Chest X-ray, PA view. Patient: 69 years old, sex F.
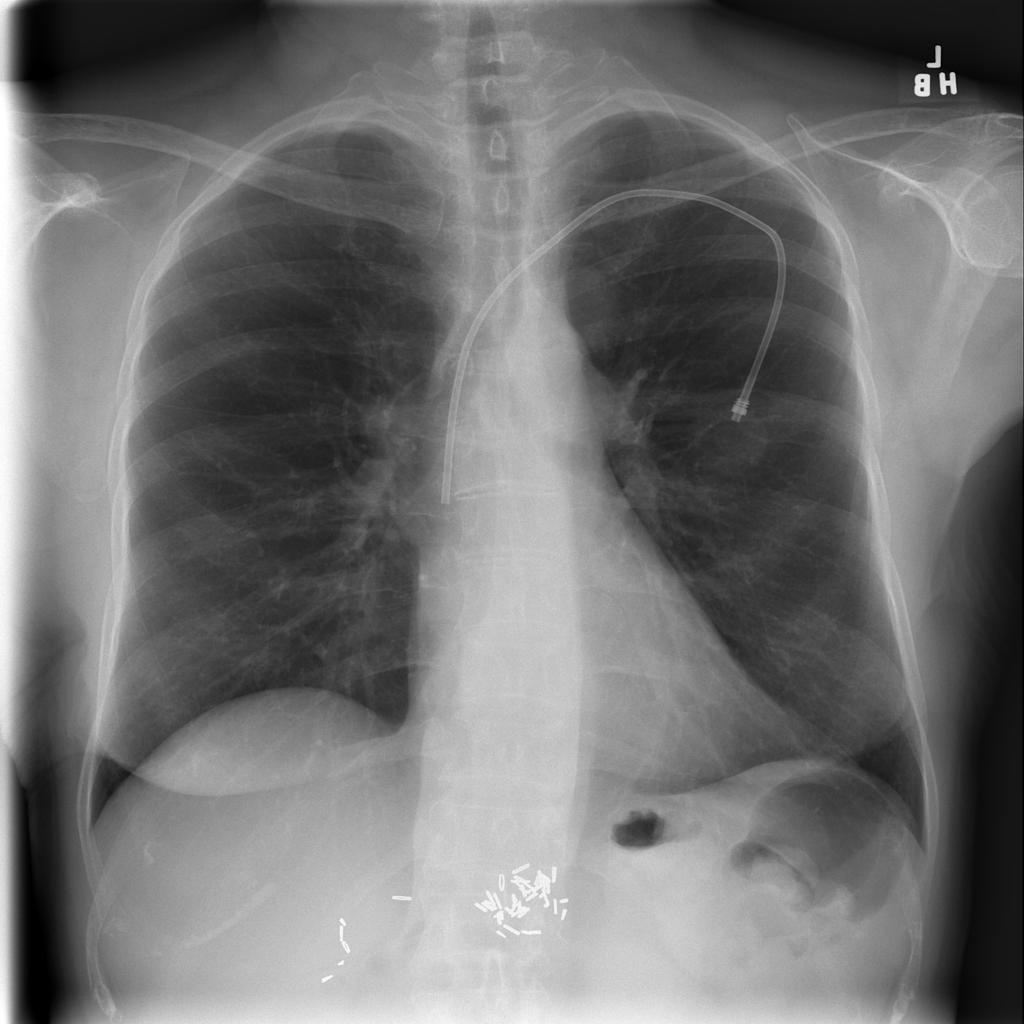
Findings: No Finding